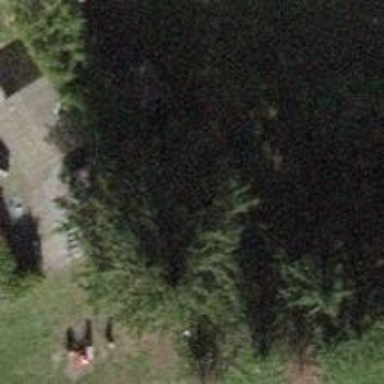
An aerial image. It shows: Evergreen needle-leaved tree.